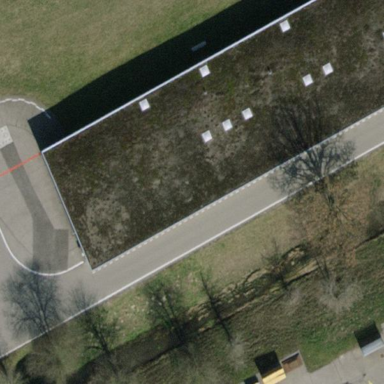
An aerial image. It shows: Transportation building.